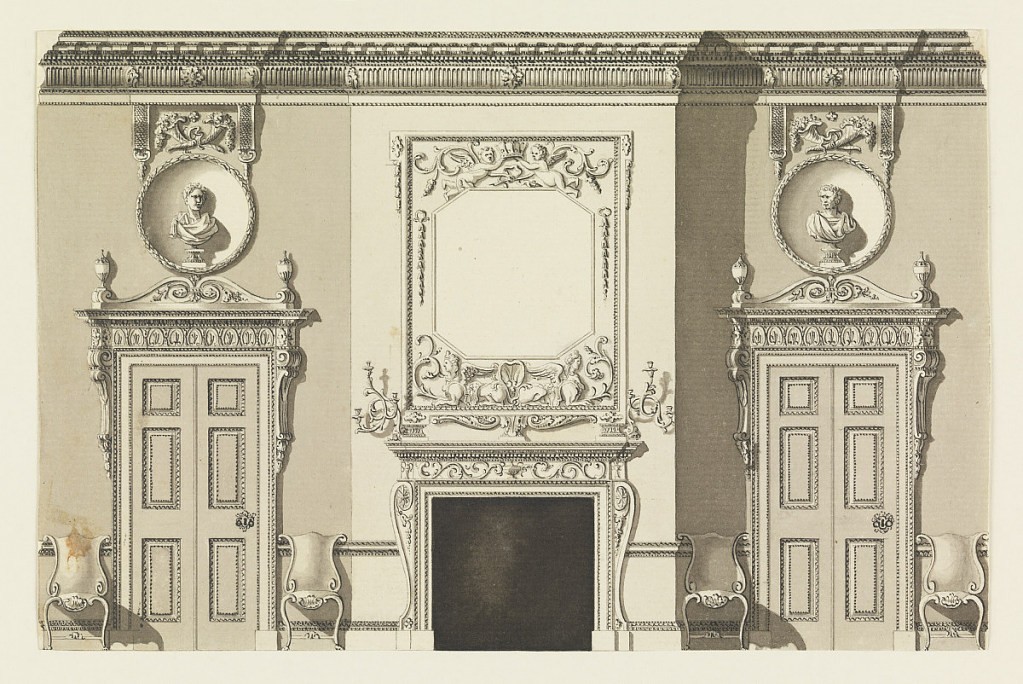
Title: Wall Elevation
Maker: James Byres
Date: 1815–22
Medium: Pen and black ink, gray and black watercolors on laid paper
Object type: Drawing
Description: Horizontal rectangle. Side wall with fireplace center, doors flanked with chairs to left and right, a sculptured bust above each door.